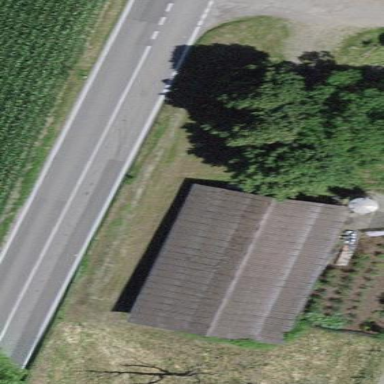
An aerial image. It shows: Sty building.